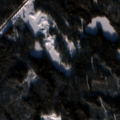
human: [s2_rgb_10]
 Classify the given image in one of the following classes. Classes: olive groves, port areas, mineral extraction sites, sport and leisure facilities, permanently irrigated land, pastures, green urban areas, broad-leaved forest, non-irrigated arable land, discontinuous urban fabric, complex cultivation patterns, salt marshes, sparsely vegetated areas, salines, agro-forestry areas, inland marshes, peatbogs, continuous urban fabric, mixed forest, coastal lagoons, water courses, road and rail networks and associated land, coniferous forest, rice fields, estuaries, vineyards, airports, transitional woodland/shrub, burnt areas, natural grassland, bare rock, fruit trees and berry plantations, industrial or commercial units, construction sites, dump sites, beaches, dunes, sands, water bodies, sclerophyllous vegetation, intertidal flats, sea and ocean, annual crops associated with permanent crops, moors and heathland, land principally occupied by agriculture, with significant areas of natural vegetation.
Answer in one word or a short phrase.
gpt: coniferous forest, mixed forest, transitional woodland/shrub